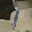
Label: 1